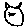
Label: cat